Question: ## This now working thanks to help from Kristian
<URL>
The final solution is different jQuery.
---
Here's a layout I did by cobbling together various things, it works well in FireFox, but in Chrome the outerHeight is not being calculated correctly or it's slow. I have no clue whether or not this is fixable.
View this: jsbin.com/yuyey/1 in FireFox on a tall monitor, if all the content fits the height, there are no horizontal scroll bars, as you shrink the window shorter getting into the content in the primary column, the footer hits it and doesn't overlap and you can scroll to get to it, this is the desired behavior. Look in the same monitor on Chrome, though it works better now with a script I added, it is not calculating correctly and it's covering up the content.
DEMO: jsbin.com/yuyey/1

CODE:
'''
/* uses a script to get height, but with or without this script it doesn't work in chrome as it should */
var navbarht = $('.navbar').actual('outerHeight');
var footerht = $('.footer').actual('outerHeight');
function columnHeight() {
// Column heights should equal the document height minus the header height and footer height
var newHeight = $(document).height() - (navbarht) - (footerht) + "px";
$(".primary-col").css("height", newHeight);
$(".secondary-col").css("height", newHeight);
$(".tertiary-col").css("height", newHeight);
}
$(window).on('load resize', function() {
$(".primary-col").css("height", "");
$(".secondary-col").css("height", "");
$(".tertiary-col").css("height", "");
columnHeight();
});
//$('.site-main').css('padding-top', $('.navbar-fixed-top').outerHeight() + 'px');
var bumpIt = function() {
$('.footer').css('margin-top', -(footerht) + 'px');
$('.sticky-footer-wrap').css('padding-bottom', (footerht) + 'px');
},
didResize = false;
bumpIt();
$(window).resize(function() {
didResize = true;
});
setInterval(function() {
if (didResize) {
didResize = false;
bumpIt();
}
}, 250);
'''
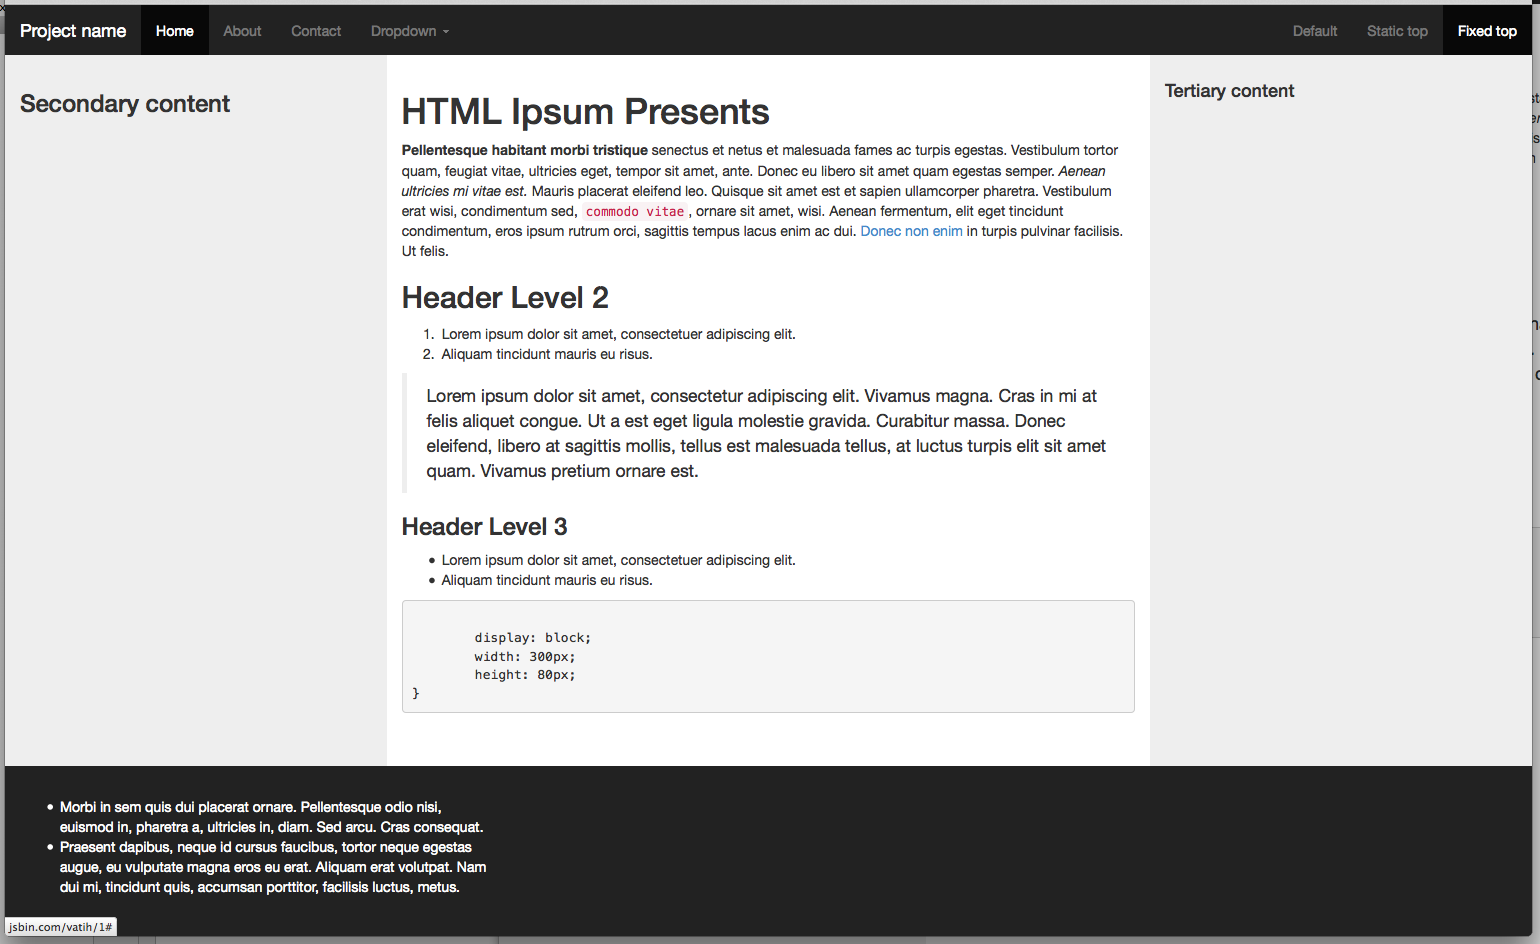
Answer: Ok so the problem is that the negative margin lets the footer overlap the content because it can go to high up. We need to fix this by adding the same amount of space in the bottom of the main content by adding some padding:
<URL>
'''
var bumpIt = function() {
$('.site-main').css('padding-bottom', (footerht) + 'px');
$('.footer').css('margin-top', -(footerht) + 'px');
},
didResize = false;
'''